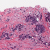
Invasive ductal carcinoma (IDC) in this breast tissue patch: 1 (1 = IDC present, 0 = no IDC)